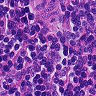
Metastatic tissue present: no